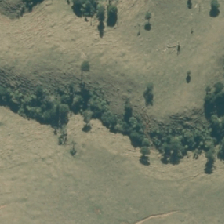
Land cover: broadleaved_indigenous_hardwood